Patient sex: F
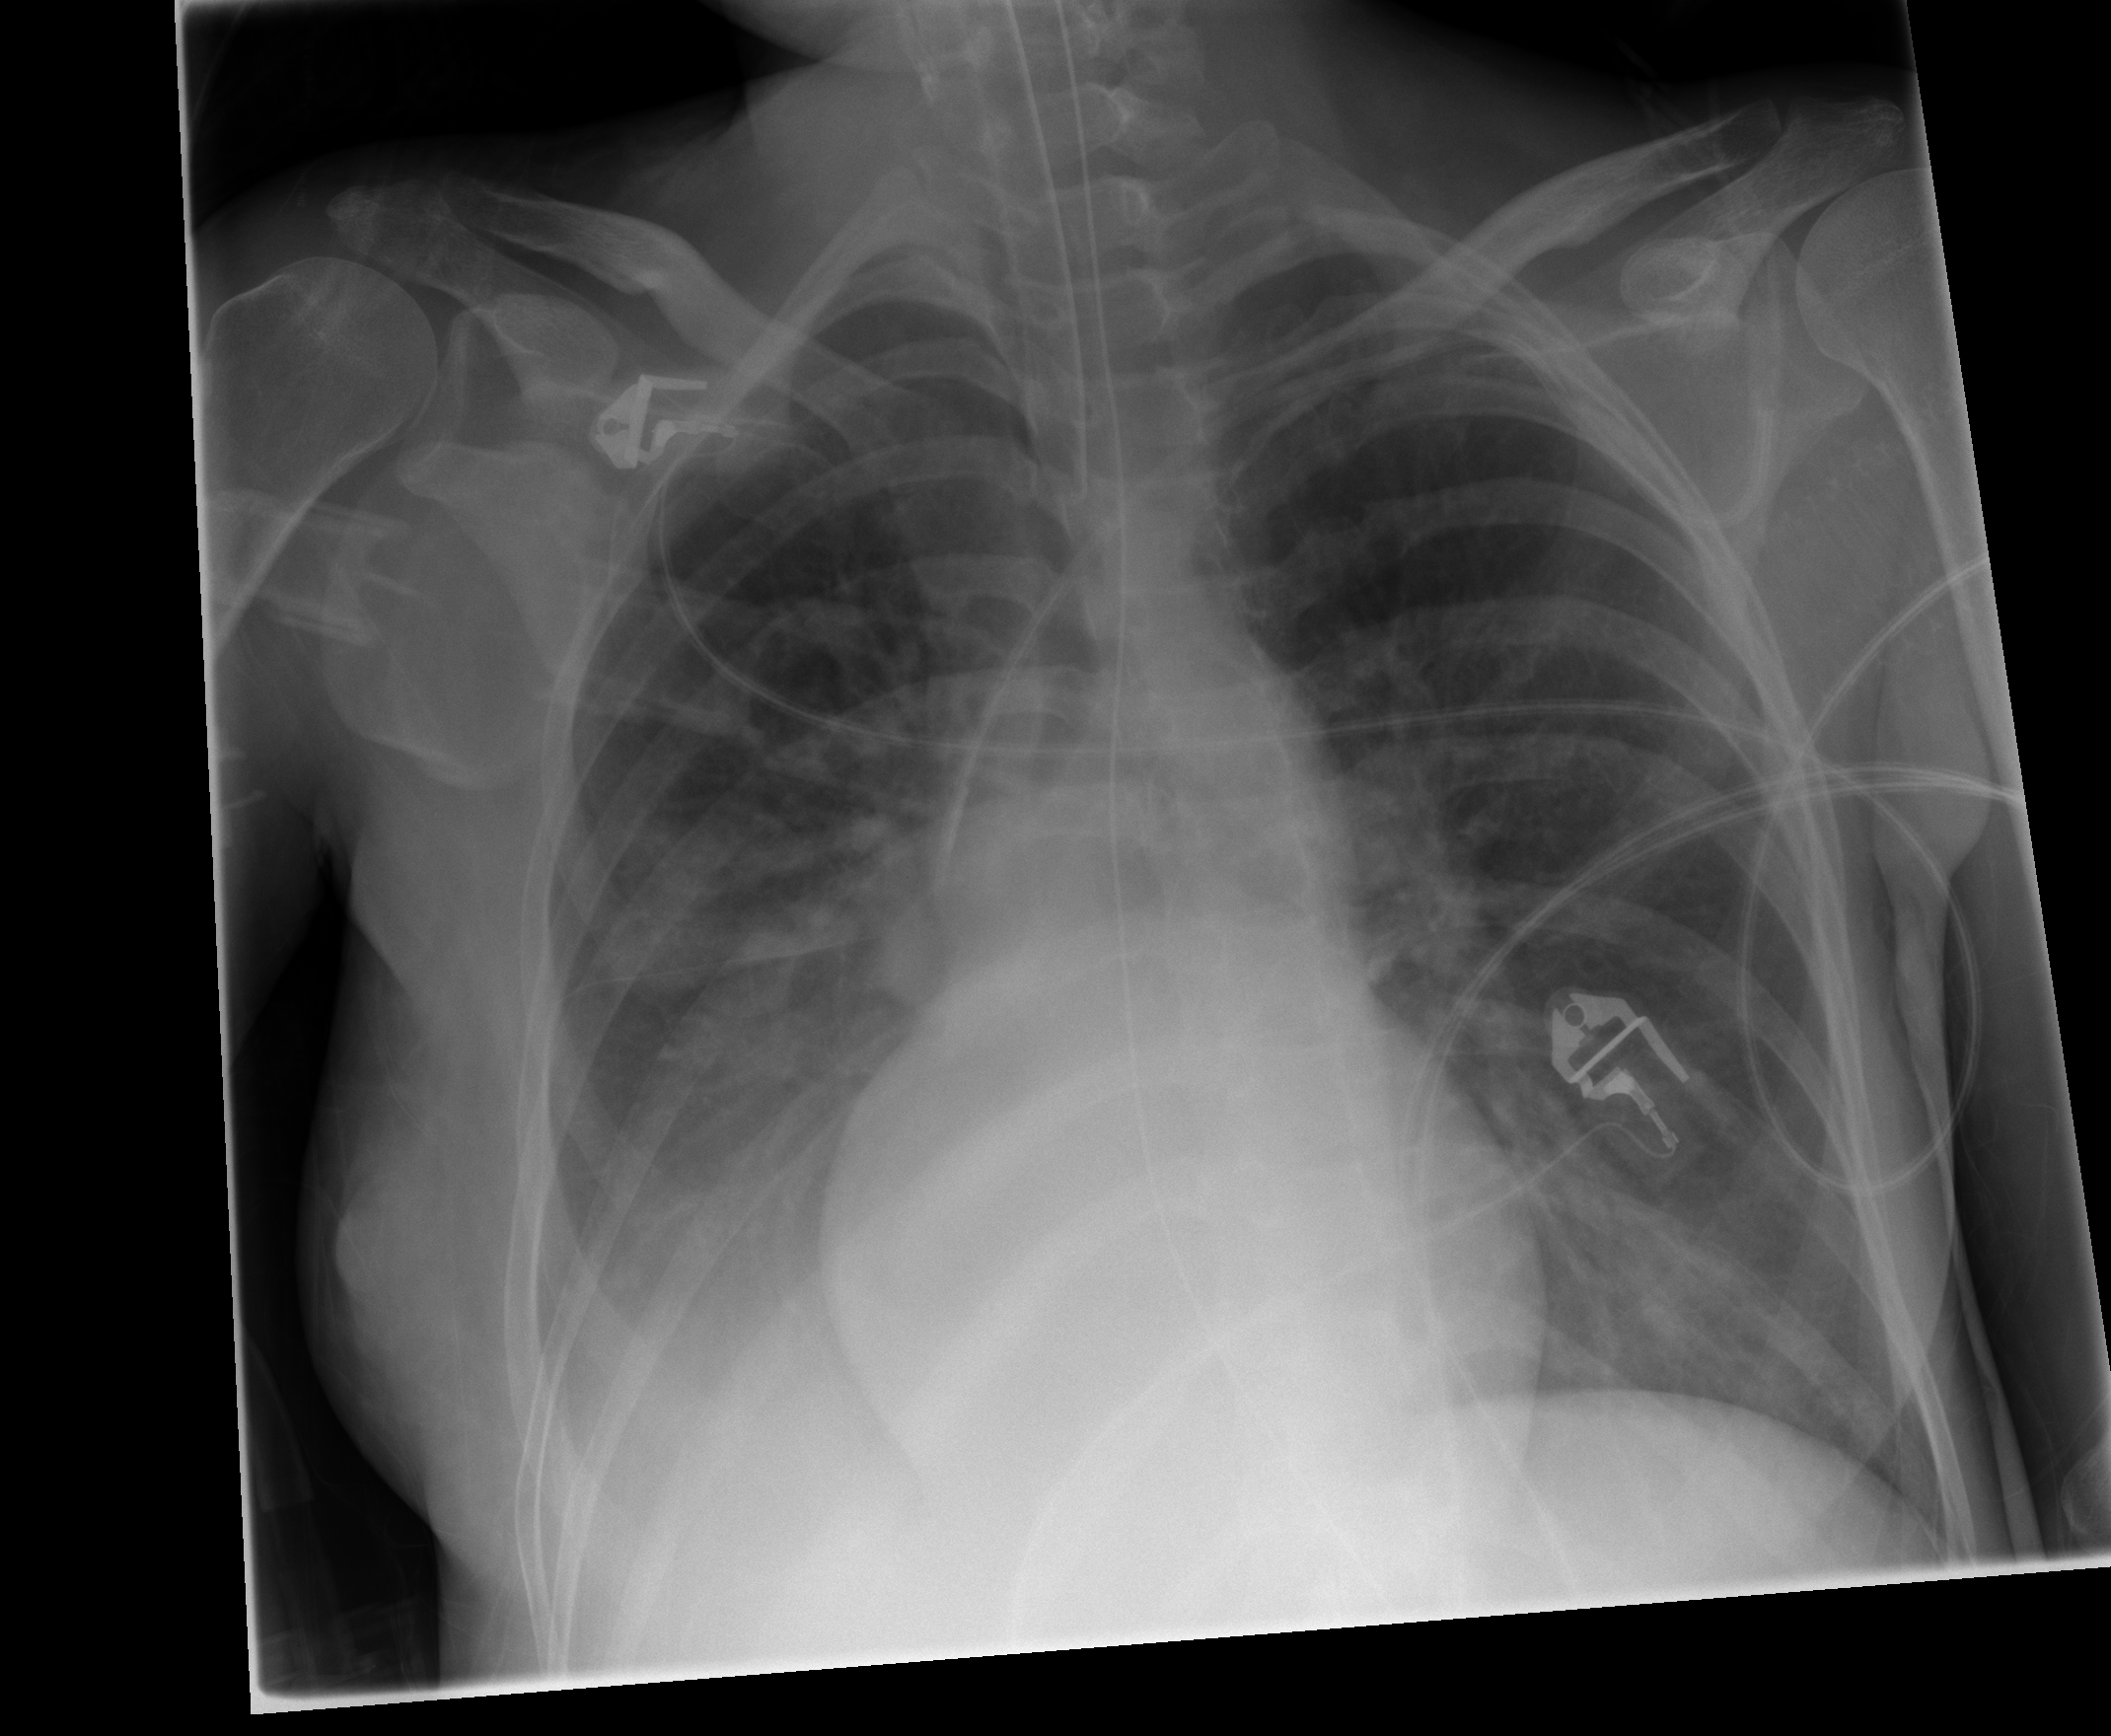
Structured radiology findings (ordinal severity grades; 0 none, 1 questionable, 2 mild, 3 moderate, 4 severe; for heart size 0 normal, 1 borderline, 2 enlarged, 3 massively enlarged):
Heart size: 0
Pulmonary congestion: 0
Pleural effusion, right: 2
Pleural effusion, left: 0
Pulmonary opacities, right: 2
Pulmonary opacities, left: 2
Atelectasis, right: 2
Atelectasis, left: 0